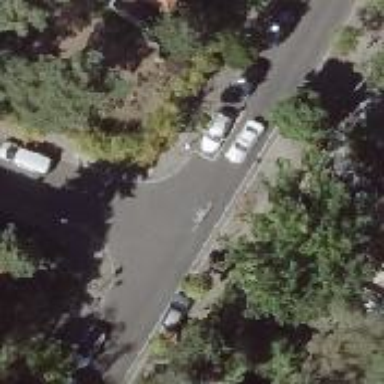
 with lane on the right and half on the kerb on the left."